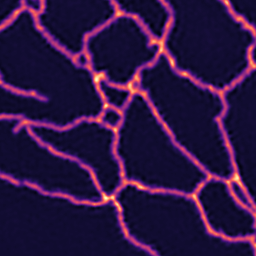
Label: Super-resolution ER image